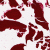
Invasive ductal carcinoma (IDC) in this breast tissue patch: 0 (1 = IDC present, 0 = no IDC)